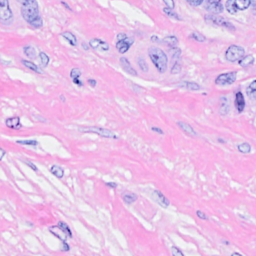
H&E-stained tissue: Breast